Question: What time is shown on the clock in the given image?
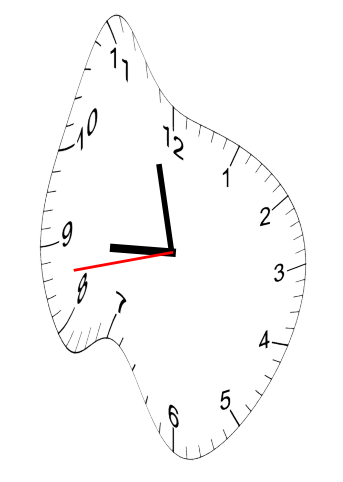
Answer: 08:57:43